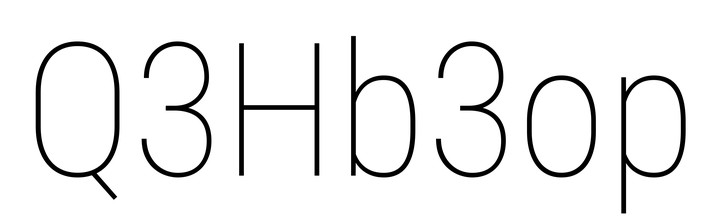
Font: Roboto_Condensed_Thin